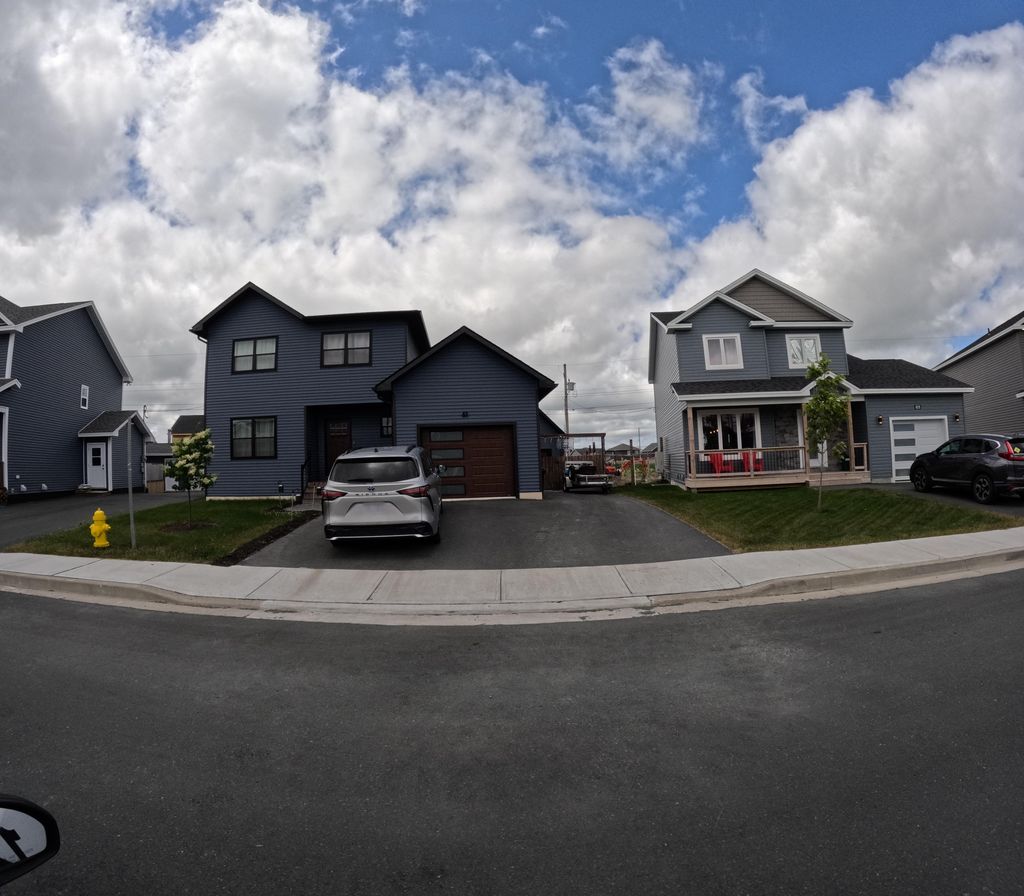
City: st_johns